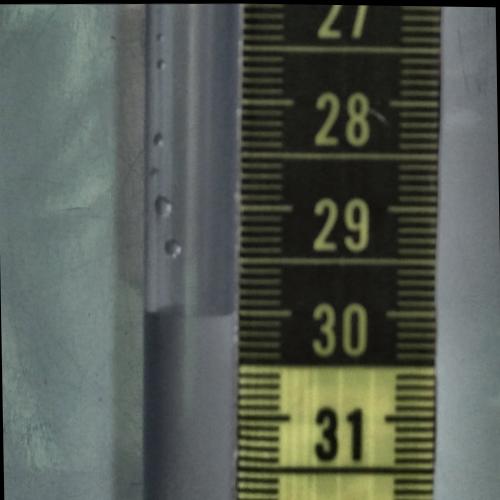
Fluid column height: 30.0 cm